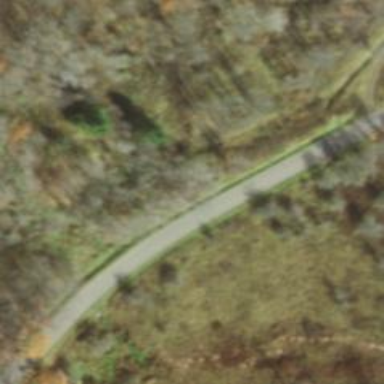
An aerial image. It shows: Asphalt road classified as tertiary.